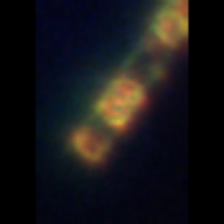
Taxon: Chaetoceros
Group: Diatoms